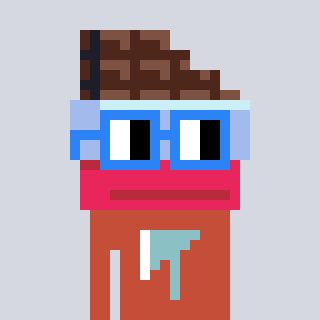
a pixel art character with square blue glasses, a chocolate-shaped head and a rust-colored body on a cool background